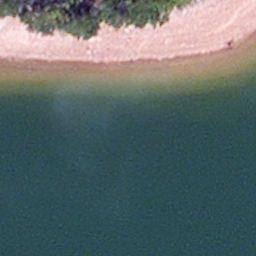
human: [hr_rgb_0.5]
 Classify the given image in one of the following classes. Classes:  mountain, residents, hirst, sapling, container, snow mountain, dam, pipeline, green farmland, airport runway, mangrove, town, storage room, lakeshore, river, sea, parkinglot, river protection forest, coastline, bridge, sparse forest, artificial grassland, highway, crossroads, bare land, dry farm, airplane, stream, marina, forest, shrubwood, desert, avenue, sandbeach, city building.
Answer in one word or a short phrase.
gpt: lakeshore